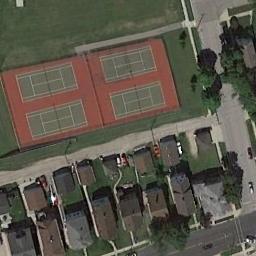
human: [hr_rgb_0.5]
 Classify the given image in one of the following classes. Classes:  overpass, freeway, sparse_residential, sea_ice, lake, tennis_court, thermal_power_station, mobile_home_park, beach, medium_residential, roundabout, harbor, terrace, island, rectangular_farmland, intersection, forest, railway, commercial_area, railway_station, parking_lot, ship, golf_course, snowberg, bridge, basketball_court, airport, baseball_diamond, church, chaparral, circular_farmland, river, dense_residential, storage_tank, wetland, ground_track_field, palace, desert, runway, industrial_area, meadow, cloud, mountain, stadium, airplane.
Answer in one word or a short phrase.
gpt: tennis_court